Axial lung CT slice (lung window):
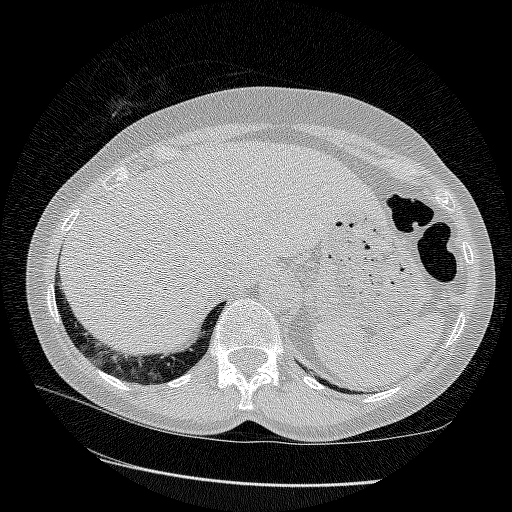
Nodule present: no